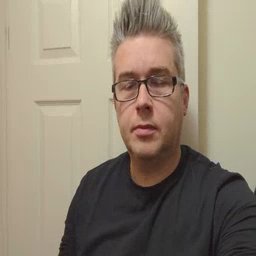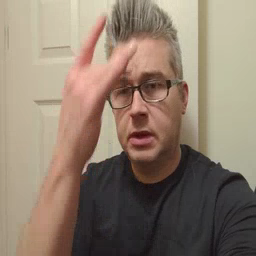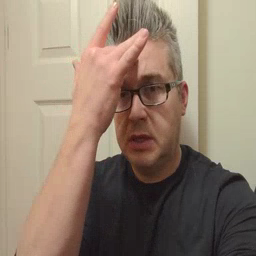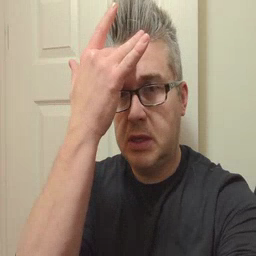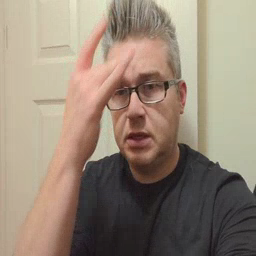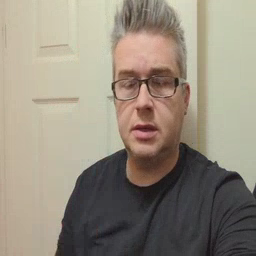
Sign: sick